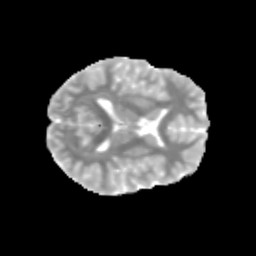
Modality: MD
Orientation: axial
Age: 12
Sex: female
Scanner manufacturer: siemens
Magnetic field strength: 3 T
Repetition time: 3.8 s
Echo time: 0.07 s